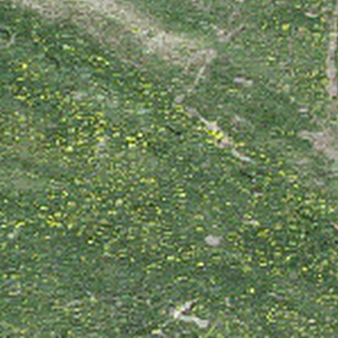
Label: other